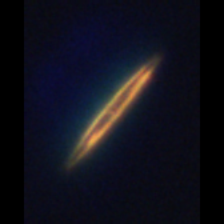
Taxon: Pennate
Group: Diatoms